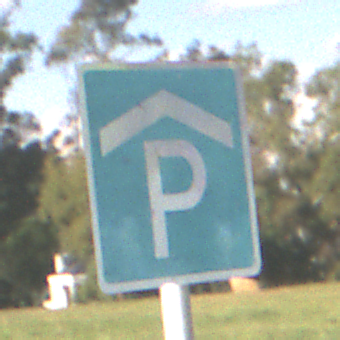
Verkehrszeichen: Parkhaus
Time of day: MorningAfternoon
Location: Outdoor (Nature)
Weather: PartlyCloudy
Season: NotSpecified
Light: Natural